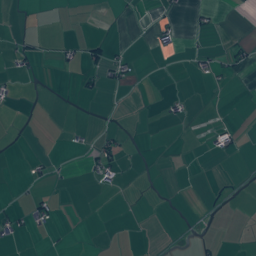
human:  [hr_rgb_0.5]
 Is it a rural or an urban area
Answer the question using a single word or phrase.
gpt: rural

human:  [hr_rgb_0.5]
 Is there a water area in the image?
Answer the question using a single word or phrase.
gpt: yes

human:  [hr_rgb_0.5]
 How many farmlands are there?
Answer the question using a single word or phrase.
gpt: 37

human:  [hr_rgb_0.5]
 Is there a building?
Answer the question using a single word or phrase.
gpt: yes

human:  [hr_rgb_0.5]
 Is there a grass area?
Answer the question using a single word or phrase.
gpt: yes

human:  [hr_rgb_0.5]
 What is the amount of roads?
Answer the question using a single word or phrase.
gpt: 75

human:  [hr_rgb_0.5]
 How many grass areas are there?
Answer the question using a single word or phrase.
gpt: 222

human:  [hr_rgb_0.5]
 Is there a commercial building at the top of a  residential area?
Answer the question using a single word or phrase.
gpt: yes

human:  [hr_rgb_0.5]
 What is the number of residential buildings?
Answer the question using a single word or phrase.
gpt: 126

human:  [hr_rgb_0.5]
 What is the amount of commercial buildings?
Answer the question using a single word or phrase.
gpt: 3

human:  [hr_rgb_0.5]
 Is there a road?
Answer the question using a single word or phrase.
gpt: yes

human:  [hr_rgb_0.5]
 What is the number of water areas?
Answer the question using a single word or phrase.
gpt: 27

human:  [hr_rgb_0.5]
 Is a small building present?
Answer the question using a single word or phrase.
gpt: yes

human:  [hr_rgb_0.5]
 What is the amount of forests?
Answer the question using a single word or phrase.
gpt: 27

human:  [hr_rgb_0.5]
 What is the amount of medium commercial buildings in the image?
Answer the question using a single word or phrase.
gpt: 1

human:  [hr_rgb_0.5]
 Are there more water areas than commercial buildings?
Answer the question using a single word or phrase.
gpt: yes

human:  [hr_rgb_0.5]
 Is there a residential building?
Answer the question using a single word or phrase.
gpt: yes

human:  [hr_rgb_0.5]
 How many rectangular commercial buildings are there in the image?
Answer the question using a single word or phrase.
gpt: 2

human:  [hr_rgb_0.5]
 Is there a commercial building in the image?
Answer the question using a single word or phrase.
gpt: yes

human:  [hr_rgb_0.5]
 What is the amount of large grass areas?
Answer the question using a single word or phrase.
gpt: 191

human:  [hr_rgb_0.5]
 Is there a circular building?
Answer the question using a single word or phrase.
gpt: yes

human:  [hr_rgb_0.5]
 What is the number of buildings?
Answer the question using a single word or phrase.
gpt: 129

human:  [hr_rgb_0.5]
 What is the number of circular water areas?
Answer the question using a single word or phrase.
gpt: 3

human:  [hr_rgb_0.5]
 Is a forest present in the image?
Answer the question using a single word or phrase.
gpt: yes

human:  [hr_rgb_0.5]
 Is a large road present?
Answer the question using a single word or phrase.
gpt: no

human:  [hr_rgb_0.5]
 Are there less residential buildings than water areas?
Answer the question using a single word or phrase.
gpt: no

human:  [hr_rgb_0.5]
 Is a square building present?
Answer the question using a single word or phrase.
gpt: yes

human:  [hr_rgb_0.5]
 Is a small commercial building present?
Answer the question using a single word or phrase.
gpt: yes

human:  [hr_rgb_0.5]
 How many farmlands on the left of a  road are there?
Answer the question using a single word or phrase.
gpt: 36

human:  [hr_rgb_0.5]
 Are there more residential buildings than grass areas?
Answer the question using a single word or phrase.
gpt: no

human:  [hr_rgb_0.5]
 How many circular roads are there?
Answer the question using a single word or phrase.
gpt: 0

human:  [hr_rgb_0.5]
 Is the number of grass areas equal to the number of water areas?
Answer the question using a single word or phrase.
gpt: no

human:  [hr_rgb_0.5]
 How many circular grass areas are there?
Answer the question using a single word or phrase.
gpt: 0

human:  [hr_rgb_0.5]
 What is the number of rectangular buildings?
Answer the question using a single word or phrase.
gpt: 70

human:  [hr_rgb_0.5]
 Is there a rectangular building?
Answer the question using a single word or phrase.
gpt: yes

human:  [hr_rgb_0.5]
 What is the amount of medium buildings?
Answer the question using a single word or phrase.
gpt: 14

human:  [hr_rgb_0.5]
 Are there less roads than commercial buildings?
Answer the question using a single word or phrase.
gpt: no

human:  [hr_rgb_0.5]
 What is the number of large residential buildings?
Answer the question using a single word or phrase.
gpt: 1

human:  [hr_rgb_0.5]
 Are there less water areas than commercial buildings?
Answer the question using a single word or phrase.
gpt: no

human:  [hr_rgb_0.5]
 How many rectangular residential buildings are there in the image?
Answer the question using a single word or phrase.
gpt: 68

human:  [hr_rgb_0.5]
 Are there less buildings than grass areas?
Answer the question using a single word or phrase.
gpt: yes

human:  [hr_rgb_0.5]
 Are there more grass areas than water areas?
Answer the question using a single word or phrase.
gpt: yes

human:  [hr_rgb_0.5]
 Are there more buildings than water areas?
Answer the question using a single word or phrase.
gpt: yes

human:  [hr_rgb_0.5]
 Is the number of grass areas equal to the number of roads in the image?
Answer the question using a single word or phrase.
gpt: no

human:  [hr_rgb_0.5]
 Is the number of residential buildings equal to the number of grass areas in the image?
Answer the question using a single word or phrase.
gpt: no

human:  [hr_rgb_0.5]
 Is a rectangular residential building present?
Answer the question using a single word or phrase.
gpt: yes

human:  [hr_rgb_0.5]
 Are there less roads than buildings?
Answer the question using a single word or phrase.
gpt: yes

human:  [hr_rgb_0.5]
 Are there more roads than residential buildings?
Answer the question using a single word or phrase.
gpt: no

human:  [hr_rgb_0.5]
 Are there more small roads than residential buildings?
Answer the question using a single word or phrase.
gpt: no

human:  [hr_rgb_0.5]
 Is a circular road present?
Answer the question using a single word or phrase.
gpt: no

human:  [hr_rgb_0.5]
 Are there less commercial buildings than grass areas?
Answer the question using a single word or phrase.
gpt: yes

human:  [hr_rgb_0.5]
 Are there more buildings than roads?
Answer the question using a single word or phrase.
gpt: yes

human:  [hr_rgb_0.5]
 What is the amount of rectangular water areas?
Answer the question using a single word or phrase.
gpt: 13

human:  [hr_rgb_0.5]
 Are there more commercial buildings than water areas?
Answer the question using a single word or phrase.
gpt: no

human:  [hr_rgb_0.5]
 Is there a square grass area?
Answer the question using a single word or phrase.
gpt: no

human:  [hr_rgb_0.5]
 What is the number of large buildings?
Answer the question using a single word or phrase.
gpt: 1

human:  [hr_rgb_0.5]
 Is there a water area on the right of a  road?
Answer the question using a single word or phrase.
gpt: yes

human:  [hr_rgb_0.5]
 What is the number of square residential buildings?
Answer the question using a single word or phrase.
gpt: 4

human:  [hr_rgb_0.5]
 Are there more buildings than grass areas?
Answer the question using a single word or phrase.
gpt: no

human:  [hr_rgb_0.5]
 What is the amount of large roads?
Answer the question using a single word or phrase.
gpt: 0

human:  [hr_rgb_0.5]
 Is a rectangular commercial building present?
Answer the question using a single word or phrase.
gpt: yes

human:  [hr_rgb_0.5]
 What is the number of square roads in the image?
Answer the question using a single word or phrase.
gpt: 0

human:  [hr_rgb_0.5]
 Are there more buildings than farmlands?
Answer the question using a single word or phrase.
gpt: yes

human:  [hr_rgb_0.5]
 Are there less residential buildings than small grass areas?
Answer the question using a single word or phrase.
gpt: no